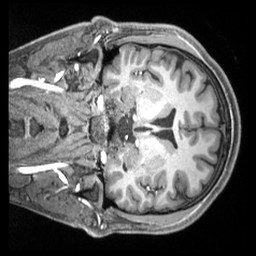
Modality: T1w
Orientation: coronal
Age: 24
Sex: male
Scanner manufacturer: siemens
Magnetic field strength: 3 T
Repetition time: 2.4 s
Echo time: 0.00226 s